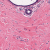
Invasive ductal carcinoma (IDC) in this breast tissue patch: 0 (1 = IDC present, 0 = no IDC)